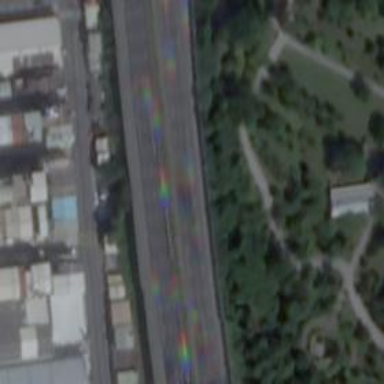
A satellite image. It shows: Motorway junction.